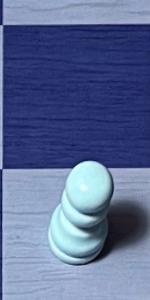
Label: Pawn_White